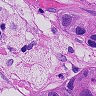
Metastatic tissue present: yes